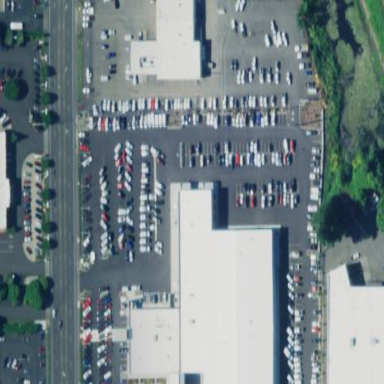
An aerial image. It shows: Commercial building.